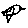
Label: bird